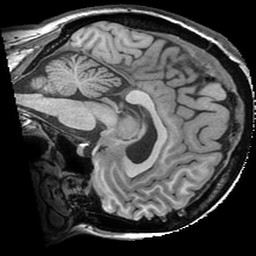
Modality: T1w
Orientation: sagittal
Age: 47
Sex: female
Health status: ill
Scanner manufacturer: ge
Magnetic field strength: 3 T
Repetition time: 0.008164 s
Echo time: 0.003184 s